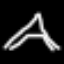
Label: The Eiffel Tower